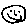
Label: smiley face